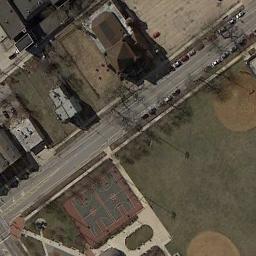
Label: basketball_court